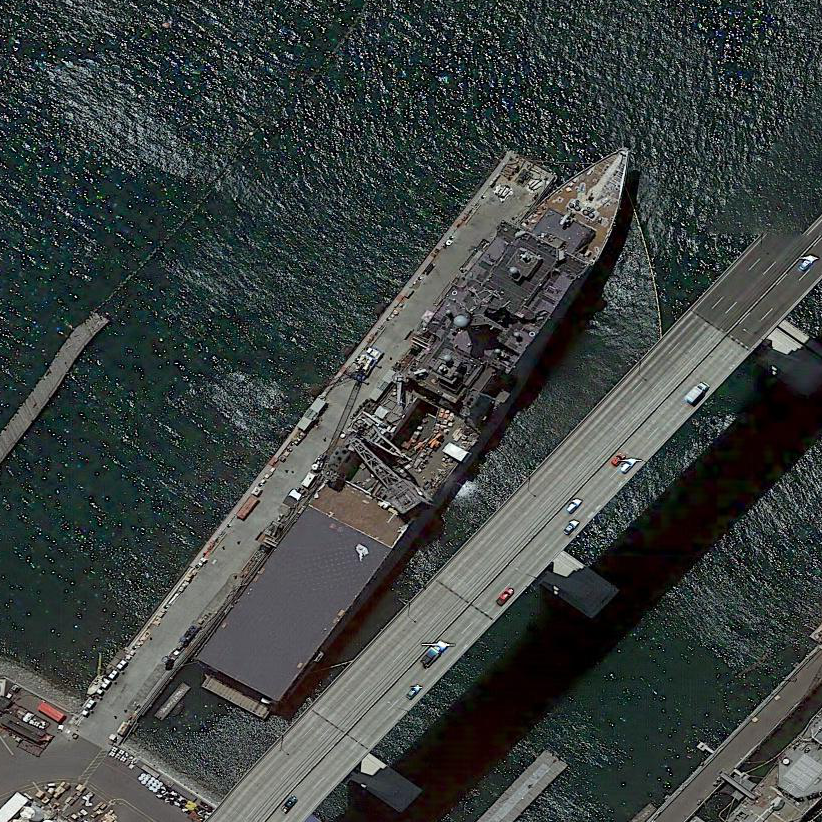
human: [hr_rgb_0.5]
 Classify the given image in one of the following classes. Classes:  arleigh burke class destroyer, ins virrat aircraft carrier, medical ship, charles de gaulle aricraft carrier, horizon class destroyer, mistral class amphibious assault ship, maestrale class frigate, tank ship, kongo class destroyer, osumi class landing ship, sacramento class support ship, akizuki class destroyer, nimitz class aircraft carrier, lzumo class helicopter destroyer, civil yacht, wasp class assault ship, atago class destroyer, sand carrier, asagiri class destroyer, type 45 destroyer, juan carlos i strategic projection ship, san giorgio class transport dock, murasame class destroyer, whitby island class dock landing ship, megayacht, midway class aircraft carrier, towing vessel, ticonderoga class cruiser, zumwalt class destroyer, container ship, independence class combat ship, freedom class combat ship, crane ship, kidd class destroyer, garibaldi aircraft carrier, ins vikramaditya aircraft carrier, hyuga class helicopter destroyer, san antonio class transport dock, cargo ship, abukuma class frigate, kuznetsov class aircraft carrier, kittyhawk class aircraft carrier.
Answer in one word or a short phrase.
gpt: Whitby Island class dock landing ship